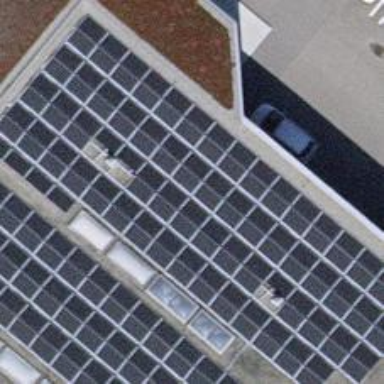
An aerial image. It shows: Solar power generator with photovoltaic panels.